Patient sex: F
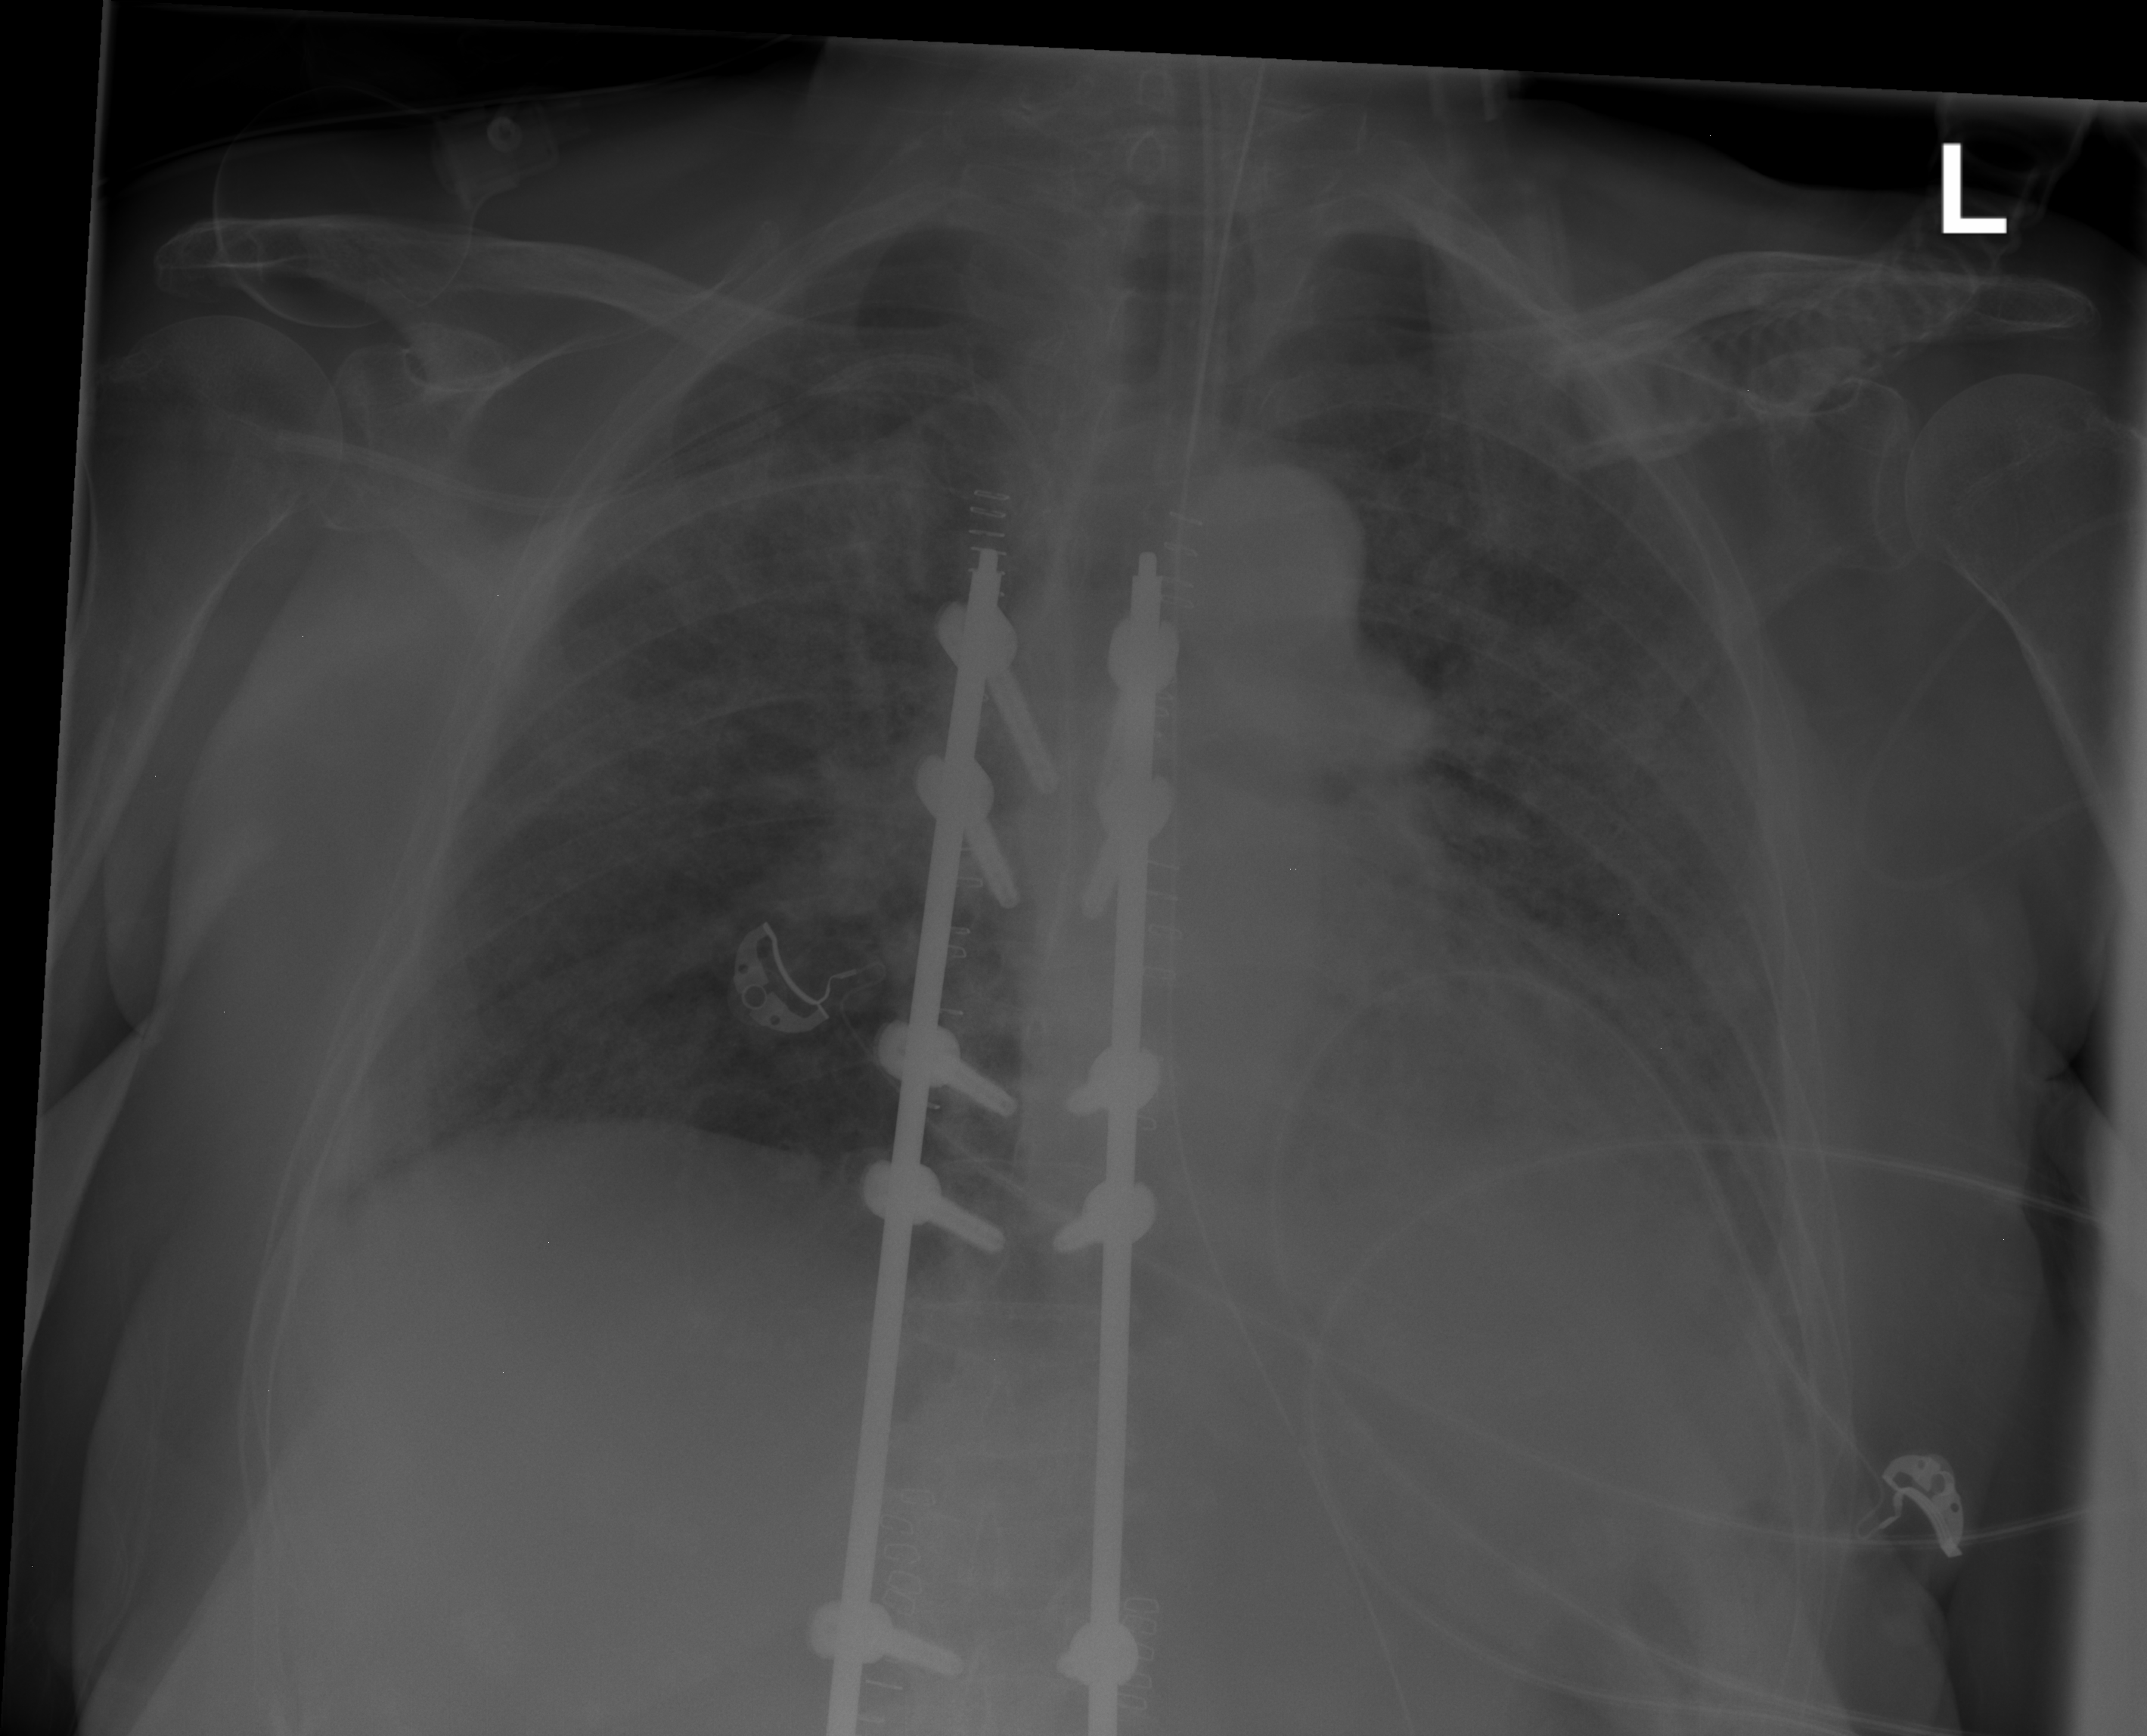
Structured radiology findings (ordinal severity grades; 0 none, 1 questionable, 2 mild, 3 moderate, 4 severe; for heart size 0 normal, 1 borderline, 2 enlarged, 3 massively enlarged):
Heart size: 2
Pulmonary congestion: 2
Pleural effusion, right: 1
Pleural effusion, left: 1
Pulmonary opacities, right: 3
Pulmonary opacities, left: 3
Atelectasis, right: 2
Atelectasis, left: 2